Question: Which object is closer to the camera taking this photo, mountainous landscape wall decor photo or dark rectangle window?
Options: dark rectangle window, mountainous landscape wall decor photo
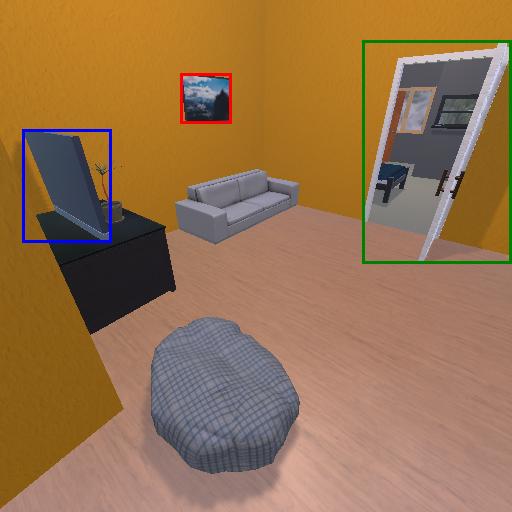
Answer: dark rectangle window